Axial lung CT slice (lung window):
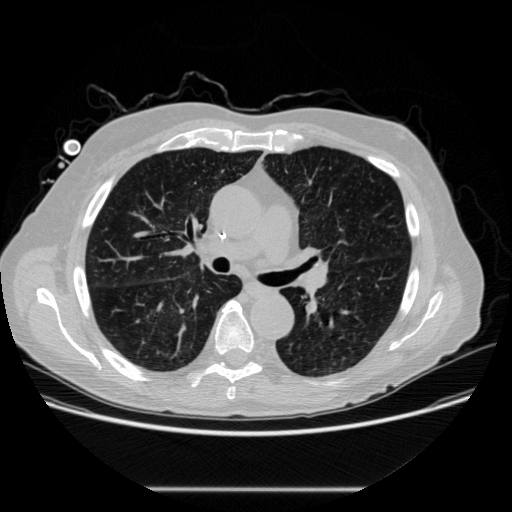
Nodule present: no